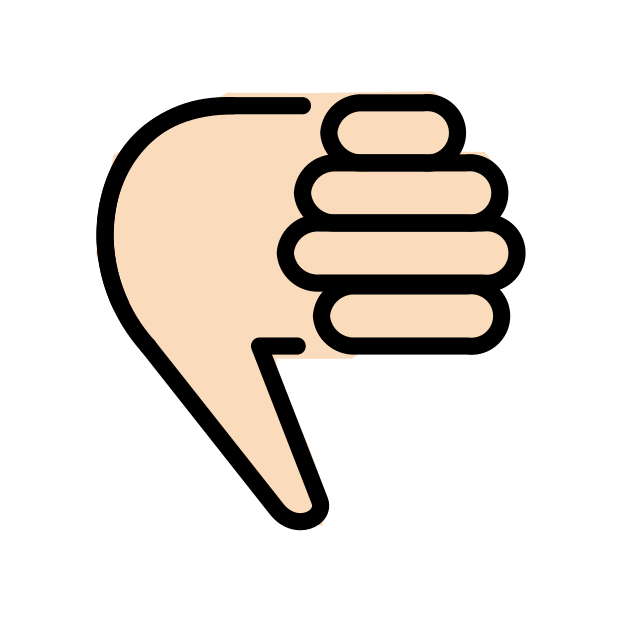
thumbs down: light skin tone